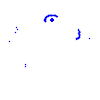
Particle: proton